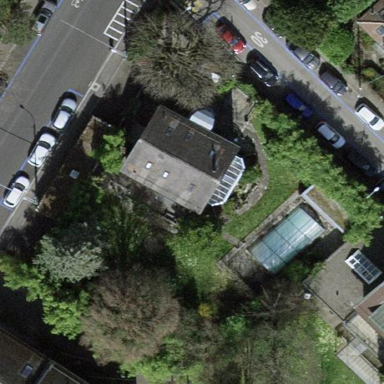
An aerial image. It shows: Garden surrounded by fence.